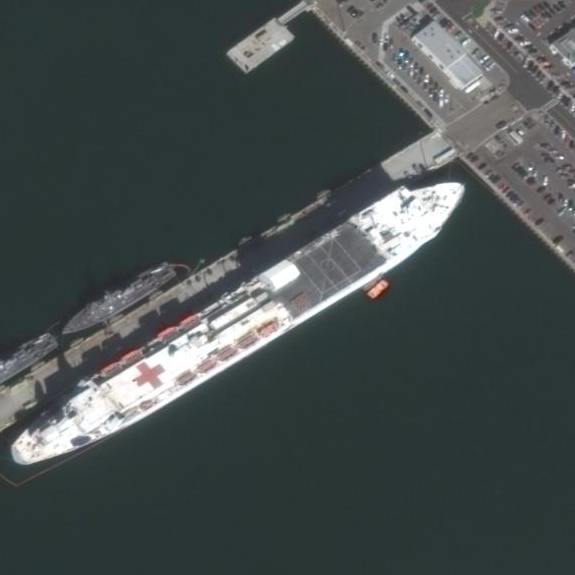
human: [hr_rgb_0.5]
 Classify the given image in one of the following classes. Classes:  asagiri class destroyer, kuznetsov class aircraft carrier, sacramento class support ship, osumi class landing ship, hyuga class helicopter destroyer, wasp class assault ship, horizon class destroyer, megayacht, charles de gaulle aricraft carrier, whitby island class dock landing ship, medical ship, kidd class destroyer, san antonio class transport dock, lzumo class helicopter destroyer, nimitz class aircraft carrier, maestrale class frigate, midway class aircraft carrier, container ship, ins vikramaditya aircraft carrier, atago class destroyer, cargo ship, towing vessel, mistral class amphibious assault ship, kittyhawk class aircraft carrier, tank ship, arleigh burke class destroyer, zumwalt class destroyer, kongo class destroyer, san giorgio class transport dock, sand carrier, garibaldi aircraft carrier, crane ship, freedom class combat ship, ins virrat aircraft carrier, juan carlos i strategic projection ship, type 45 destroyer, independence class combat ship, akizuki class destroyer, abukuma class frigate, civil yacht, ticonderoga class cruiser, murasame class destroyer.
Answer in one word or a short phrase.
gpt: Medical ship